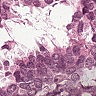
Metastatic tissue present: yes